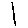
Label: line